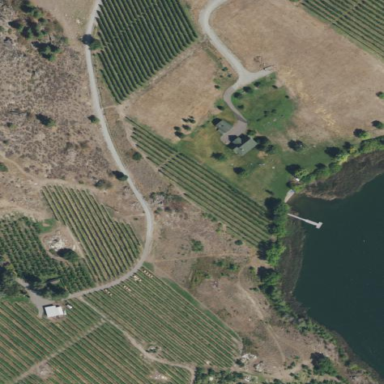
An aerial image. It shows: Vineyard where grapes are grown.